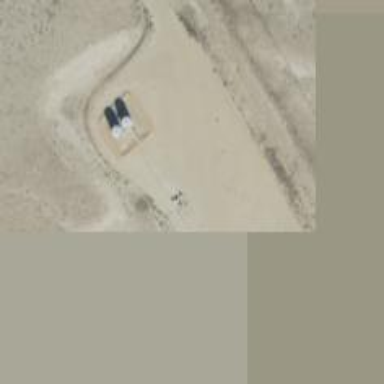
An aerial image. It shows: Petroleum well.